Group 1:
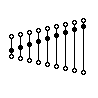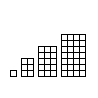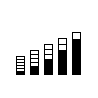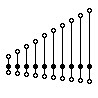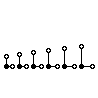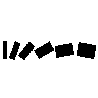
Group 2:
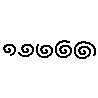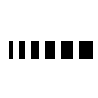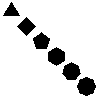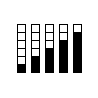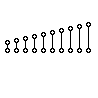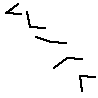
Rule separating the two groups: Two independent quantities changing simultaneously vs. a single quantity is changing.
Concepts: decreasing, increasing, larger, becoming, size_increase_decrease, smaller, becoming, tracing_line_or_curve
Author: Aaron David Fairbanks